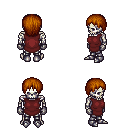
a pixel art fantasy rpg character, male body template, skeleton, maroon tunic, metal pants, brunette plain hairstyle, metal gloves, metal boots, four views (front, back, left, right), 2x2 character sprite sheet, small pixel art, hard edges, no anti-aliasing